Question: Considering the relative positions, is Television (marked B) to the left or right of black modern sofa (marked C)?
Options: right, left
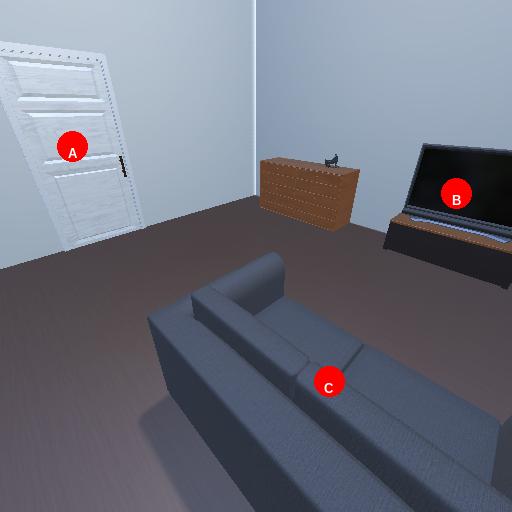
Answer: right